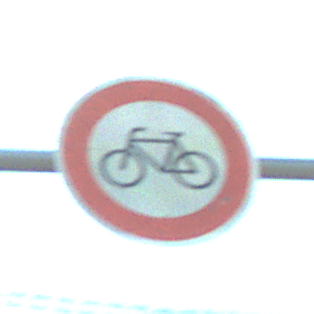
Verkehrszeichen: VerbotRadverkehr
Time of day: MorningAfternoon
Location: Roofed (Special)
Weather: PartlyCloudy
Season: NotSpecified
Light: Natural